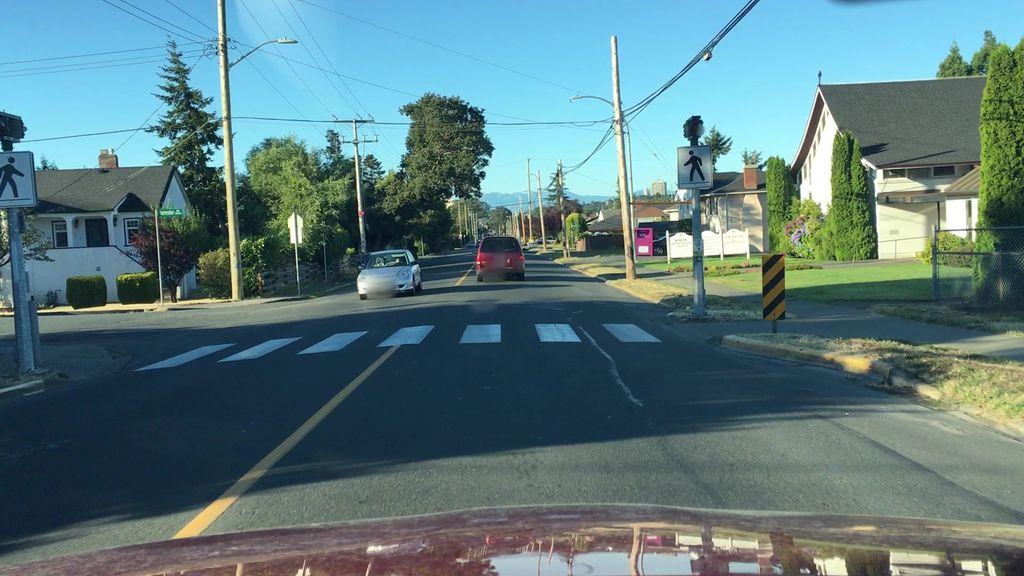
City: victoria